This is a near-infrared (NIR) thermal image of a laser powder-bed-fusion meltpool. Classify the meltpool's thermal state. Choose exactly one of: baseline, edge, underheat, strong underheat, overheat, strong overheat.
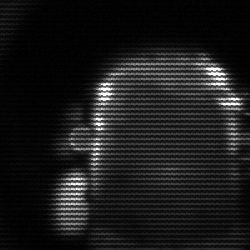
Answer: baseline